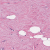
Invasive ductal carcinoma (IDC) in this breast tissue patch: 1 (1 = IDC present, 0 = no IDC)